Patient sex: M
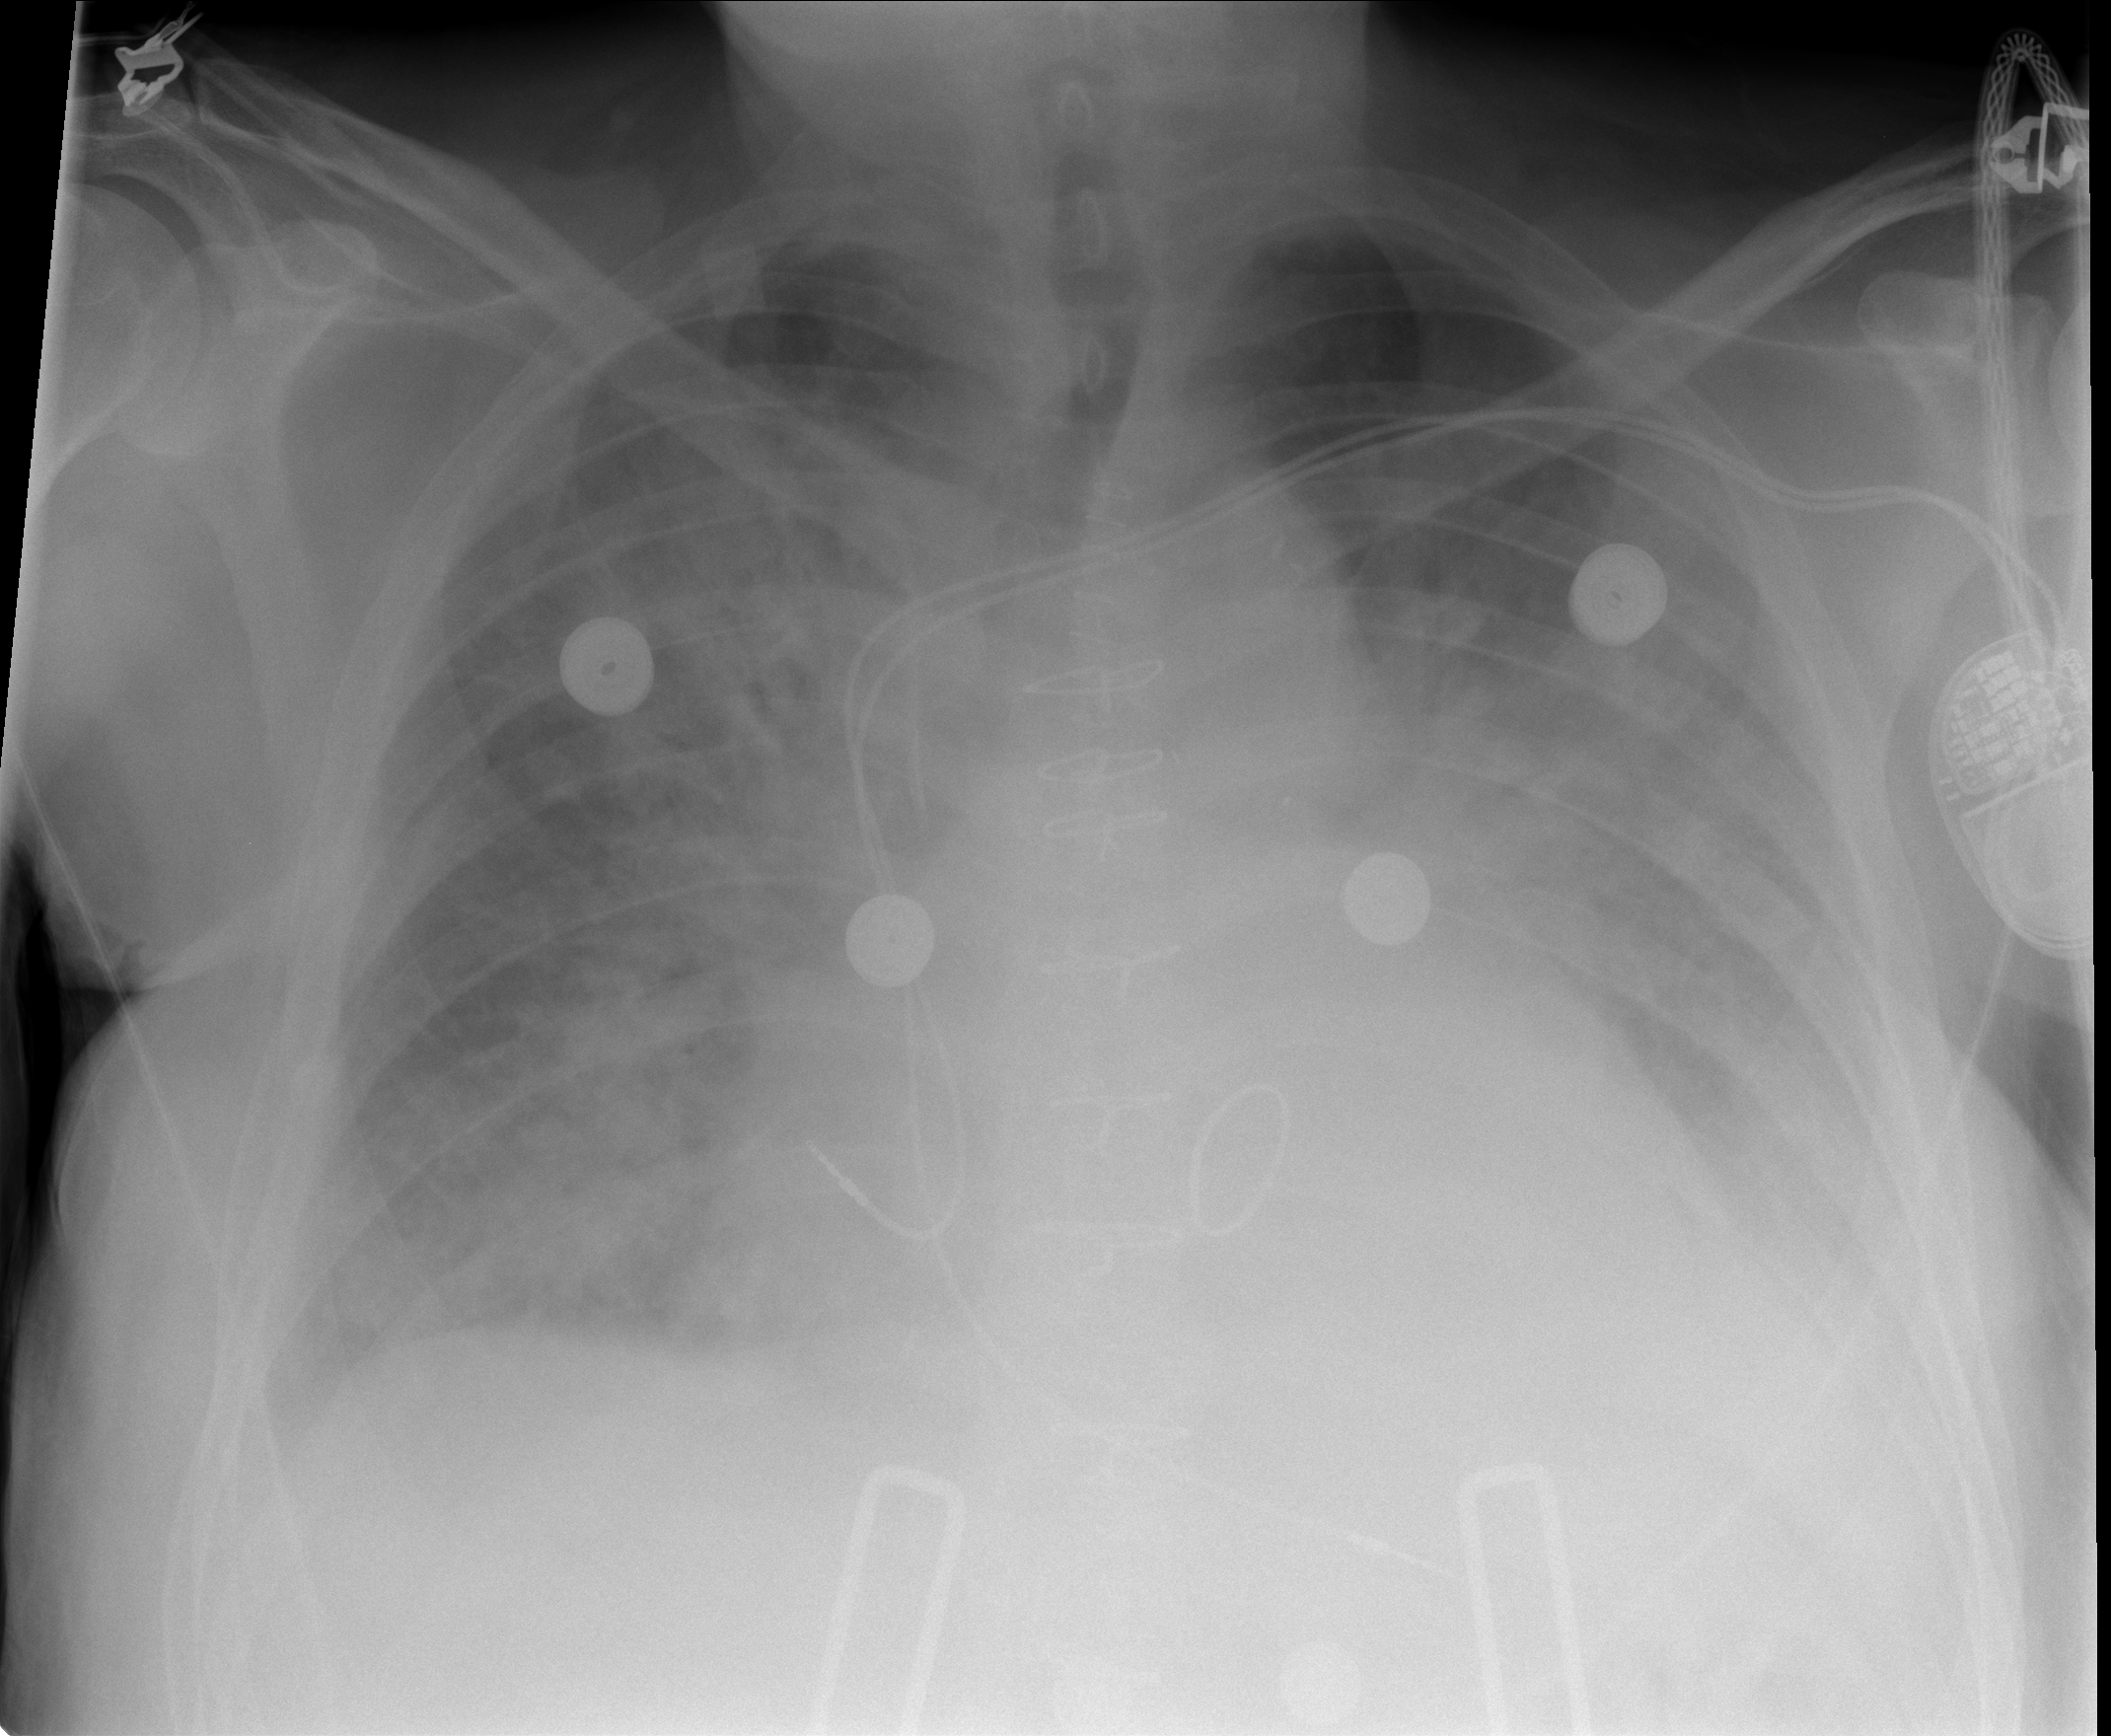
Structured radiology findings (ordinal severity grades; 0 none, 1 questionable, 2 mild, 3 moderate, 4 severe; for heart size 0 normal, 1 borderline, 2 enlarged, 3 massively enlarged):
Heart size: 2
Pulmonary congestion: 3
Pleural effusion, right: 2
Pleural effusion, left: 3
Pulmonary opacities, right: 3
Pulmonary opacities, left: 3
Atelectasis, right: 3
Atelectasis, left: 3